Question: I am using retrofit2 and here i am retrieving the data object from server which gives the list of objects present inside, how to know the size of the list. the list will provide objects so through those objects i can retrieve clients data in arrays.
'''
{
"data": [{
"ClientName": "Shoib hasan",
"CompanyName": "097676",
"CityName": "Badin",
"ContactNo": "sfgt",
"TotalBalance": "11000.00",
"AddedOn": "2017-07-18"
}, {
"ClientName": "Musakan Chappal",
"CompanyName": "Muskan Chappal",
"CityName": "Badin",
"ContactNo": "",
"TotalBalance": "15000.00",
"AddedOn": "2017-07-18"
}]
}
'''
From Class Data i retrieve data object
'''
Data data = response.body;
'''
now get list size present inside data object
'''
public class Datum {
@SerializedName("ClientName")
@Expose
private String clientName;
@SerializedName("CompanyName")
@Expose
private String companyName;
@SerializedName("CityName")
@Expose
private String cityName;
@SerializedName("ContactNo")
@Expose
private String contactNo;
@SerializedName("TotalBalance")
@Expose
private String totalBalance;
@SerializedName("AddedOn")
@Expose
private String addedOn;
public String getClientName() {
return clientName;
}
public void setClientName(String clientName) {
this.clientName = clientName;
}
public String getCompanyName() {
return companyName;
}
public void setCompanyName(String companyName) {
this.companyName = companyName;
}
public String getCityName() {
return cityName;
}
public void setCityName(String cityName) {
this.cityName = cityName;
}
public String getContactNo() {
return contactNo;
}
public void setContactNo(String contactNo) {
this.contactNo = contactNo;
}
public String getTotalBalance() {
return totalBalance;
}
public void setTotalBalance(String totalBalance) {
this.totalBalance = totalBalance;
}
public String getAddedOn() {
return addedOn;
}
public void setAddedOn(String addedOn) {
this.addedOn = addedOn;
}
}
'''
this is Example class
'''
public class Example {
@SerializedName("data")
@Expose
private List<Datum> data ;
public List<Datum> getData() {
return data;
}
public void setData(List<Datum> data) {
this.data = data;
}
}
'''
this is method in activity
'''
public void fetch_information(String CityId) {
this.CityID = CityId;
ApiInterface = ApiClient.getApiClient().create(Api.class);
Call<Example> call = ApiInterface.GetClients(CityID);
call.enqueue(new Callback<Example>() {
@Override
public void onResponse(Call<Example> call, Response<Example> response) {
data = new Example();
data.setData(response.body().getData());
Integer clientlist_size = response.body().getData().size();
prepareClientsData();
}
@Override
public void onFailure(Call<Example> call, Throwable t) {
}
});
}
public void prepareClientsData() {
clients = new String[data.getData().size()];
for(int i = 0; i<data.getData().size();i++){
clients[i] = data.getData().get(i).getClientName();
}
client_adapter = new ArrayAdapter<String>(EzKhataActivity.this, android.R.layout.simple_list_item_1, clients);
client_adapter.setDropDownViewResource(R.layout.spinner_dropdown_layout);
client_spinner.setAdapter(client_adapter);
'''
this is i am getting

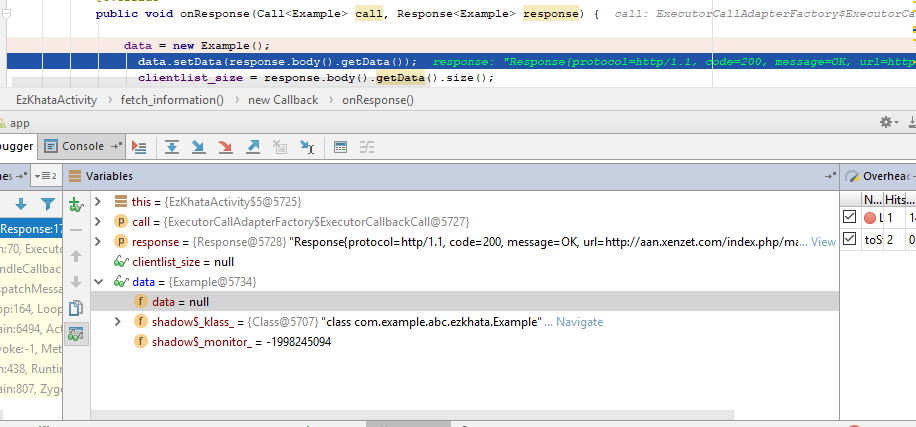
Answer: > Datum.class
'''
public class Datum {
@SerializedName("ClientName")
@Expose
private String clientName;
@SerializedName("CompanyName")
@Expose
private String companyName;
@SerializedName("CityName")
@Expose
private String cityName;
@SerializedName("ContactNo")
@Expose
private String contactNo;
@SerializedName("TotalBalance")
@Expose
private String totalBalance;
@SerializedName("AddedOn")
@Expose
private String addedOn;
public String getClientName() {
return clientName;
}
public void setClientName(String clientName) {
this.clientName = clientName;
}
public String getCompanyName() {
return companyName;
}
public void setCompanyName(String companyName) {
this.companyName = companyName;
}
public String getCityName() {
return cityName;
}
public void setCityName(String cityName) {
this.cityName = cityName;
}
public String getContactNo() {
return contactNo;
}
public void setContactNo(String contactNo) {
this.contactNo = contactNo;
}
public String getTotalBalance() {
return totalBalance;
}
public void setTotalBalance(String totalBalance) {
this.totalBalance = totalBalance;
}
public String getAddedOn() {
return addedOn;
}
public void setAddedOn(String addedOn) {
this.addedOn = addedOn;
}
}
'''
> Result.class
'''
public class Result{
@SerializedName("data")
@Expose
private List<Datum> data = null;
public List<Datum> getData() {
return data;
}
public void setData(List<Datum> data) {
this.data = data;
}
}
'''
'Result class'
'response.body().getData().size()'
<URL>